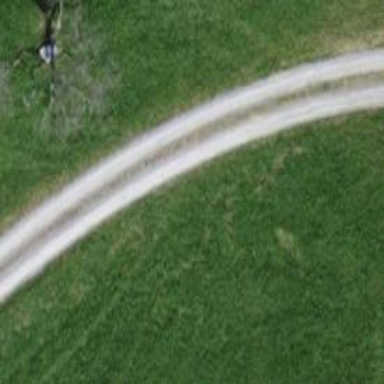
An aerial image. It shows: Driveway with grass paver surface.